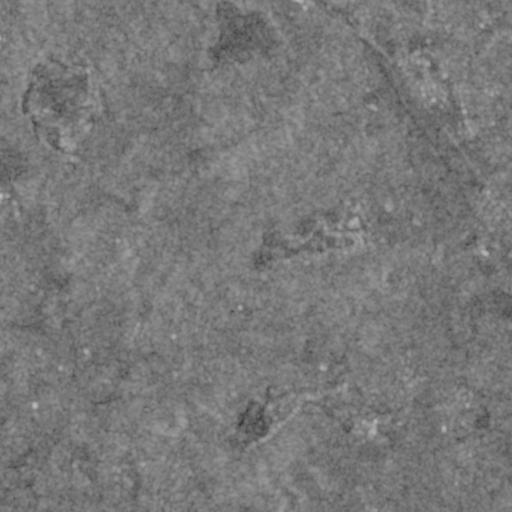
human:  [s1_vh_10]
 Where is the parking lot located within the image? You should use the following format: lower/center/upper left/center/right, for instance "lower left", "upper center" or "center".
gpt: The parking lot is located in the upper center of the image.
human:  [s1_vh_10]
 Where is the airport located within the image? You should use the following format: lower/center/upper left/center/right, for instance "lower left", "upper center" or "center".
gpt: There is no airport in the image.

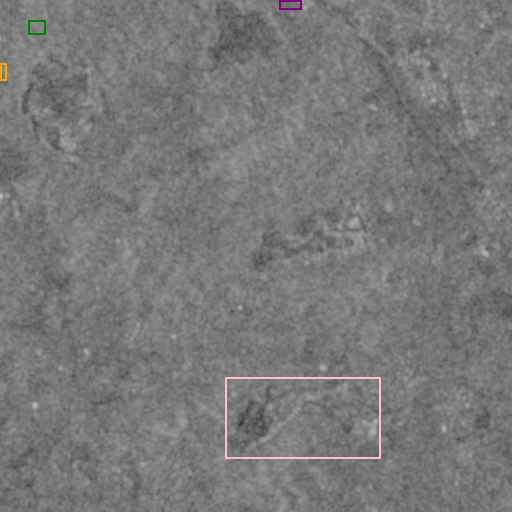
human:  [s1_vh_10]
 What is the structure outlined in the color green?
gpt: The structure outlined in green is a crop field.
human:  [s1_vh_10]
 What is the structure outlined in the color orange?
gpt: The structure outlined in orange is a park.
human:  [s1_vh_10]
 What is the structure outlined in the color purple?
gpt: The structure outlined in purple is a parking lot.
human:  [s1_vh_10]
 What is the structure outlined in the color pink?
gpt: The structure outlined in pink is a quarry.
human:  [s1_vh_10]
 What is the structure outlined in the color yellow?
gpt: There is no yellow outline.